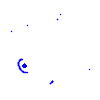
Particle: proton